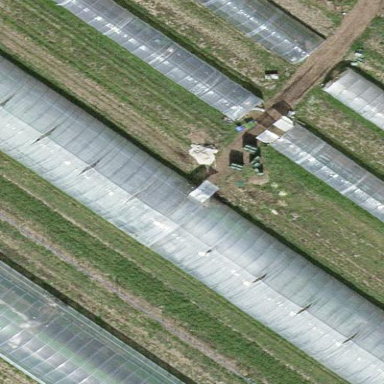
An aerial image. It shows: Greenhouse.